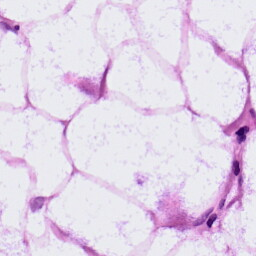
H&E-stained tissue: LymphNode